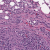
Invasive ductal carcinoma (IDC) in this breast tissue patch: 1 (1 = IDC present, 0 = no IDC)